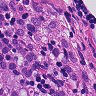
Metastatic tissue present: yes